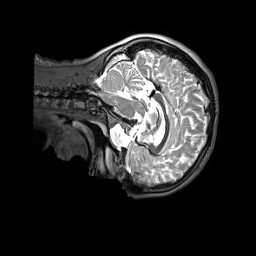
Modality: T2w
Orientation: sagittal
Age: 11
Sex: male
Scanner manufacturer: siemens
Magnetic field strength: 3 T
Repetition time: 3.2 s
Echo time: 0.408 s